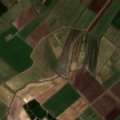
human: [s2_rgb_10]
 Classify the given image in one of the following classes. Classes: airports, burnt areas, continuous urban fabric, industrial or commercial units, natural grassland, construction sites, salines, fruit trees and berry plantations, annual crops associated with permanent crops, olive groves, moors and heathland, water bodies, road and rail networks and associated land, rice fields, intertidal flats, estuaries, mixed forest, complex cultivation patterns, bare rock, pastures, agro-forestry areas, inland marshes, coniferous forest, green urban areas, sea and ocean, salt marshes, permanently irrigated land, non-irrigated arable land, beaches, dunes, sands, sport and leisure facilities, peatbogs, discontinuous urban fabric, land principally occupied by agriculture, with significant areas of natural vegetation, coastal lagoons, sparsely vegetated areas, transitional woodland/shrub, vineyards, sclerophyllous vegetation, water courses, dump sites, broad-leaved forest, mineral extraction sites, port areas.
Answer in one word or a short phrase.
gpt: non-irrigated arable land, coniferous forest